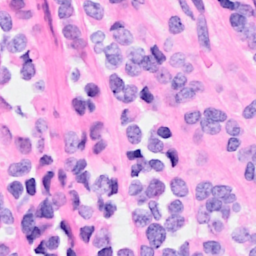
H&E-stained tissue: Breast